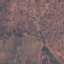
Land use / land cover class: HerbaceousVegetation